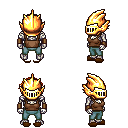
a pixel art fantasy rpg character, male body template, skeleton, brown pirate shirt, teal pants, light blonde short bangs hairstyle, gold helm, leather bracers, brown slippers, four views (front, back, left, right), 2x2 character sprite sheet, small pixel art, hard edges, no anti-aliasing